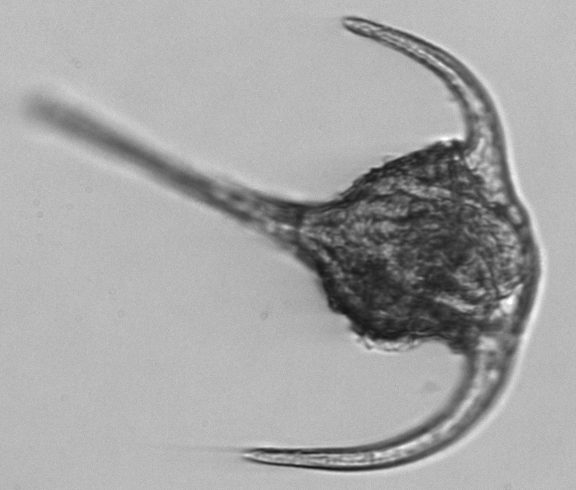
Label: Tripos